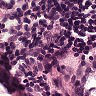
Metastatic tissue present: yes